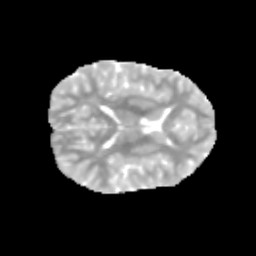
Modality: MD
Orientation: axial
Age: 11
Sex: male
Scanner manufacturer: siemens
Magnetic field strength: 3 T
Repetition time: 3.8 s
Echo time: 0.07 s